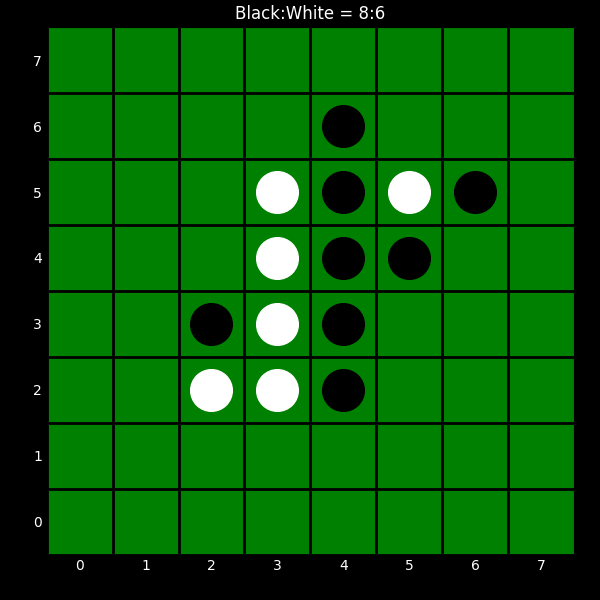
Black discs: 8
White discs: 6